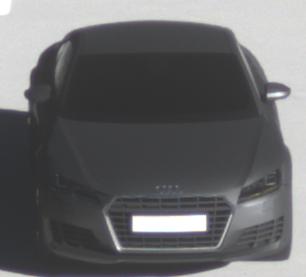
Make: Audi
Model: TT Coupé 1.8 TFSI
Detailed model: TT (8S) Coupé
Model produced from: 2015/08
Model produced until: 2018/06
Doors: 3
Color: gray
Road condition: dry road
Daytime: morning or afternoon
Contrast: high contrast